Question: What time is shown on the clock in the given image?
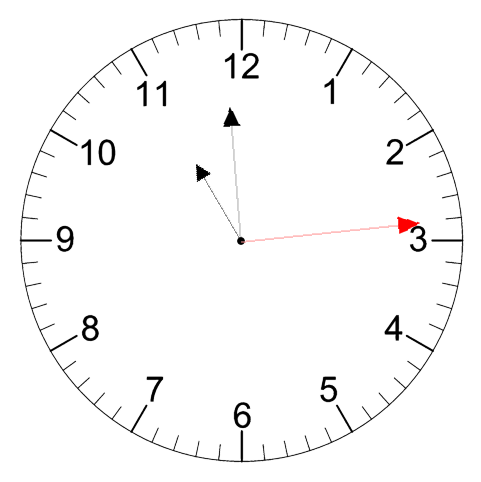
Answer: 10:59:14